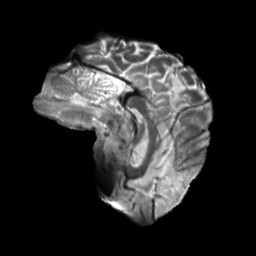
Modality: T2w
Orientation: sagittal
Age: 30
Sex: female
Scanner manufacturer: siemens
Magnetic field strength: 6.98 T
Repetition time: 7.776 s
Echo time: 0.076 s